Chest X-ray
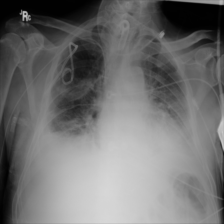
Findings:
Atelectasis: negative
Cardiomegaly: negative
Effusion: negative
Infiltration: negative
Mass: negative
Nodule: negative
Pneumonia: negative
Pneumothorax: negative
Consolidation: negative
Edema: negative
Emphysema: negative
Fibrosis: negative
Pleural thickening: negative
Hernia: negative